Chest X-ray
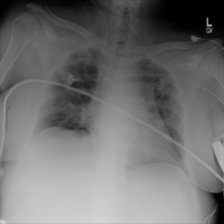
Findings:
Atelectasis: negative
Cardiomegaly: negative
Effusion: negative
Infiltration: negative
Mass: negative
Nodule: negative
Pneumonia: negative
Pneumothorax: negative
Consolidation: negative
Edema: negative
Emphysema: negative
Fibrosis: negative
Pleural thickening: negative
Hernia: negative